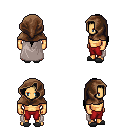
a pixel art fantasy rpg character, male body template, human, tanned skin, gray cape, red pants, black ponytail hairstyle, cloth hood, gray slippers, four views (front, back, left, right), 2x2 character sprite sheet, small pixel art, hard edges, no anti-aliasing